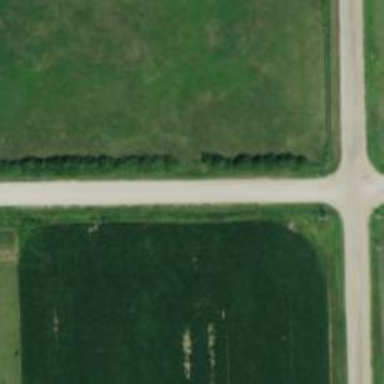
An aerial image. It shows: Unclassified road.